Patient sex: M
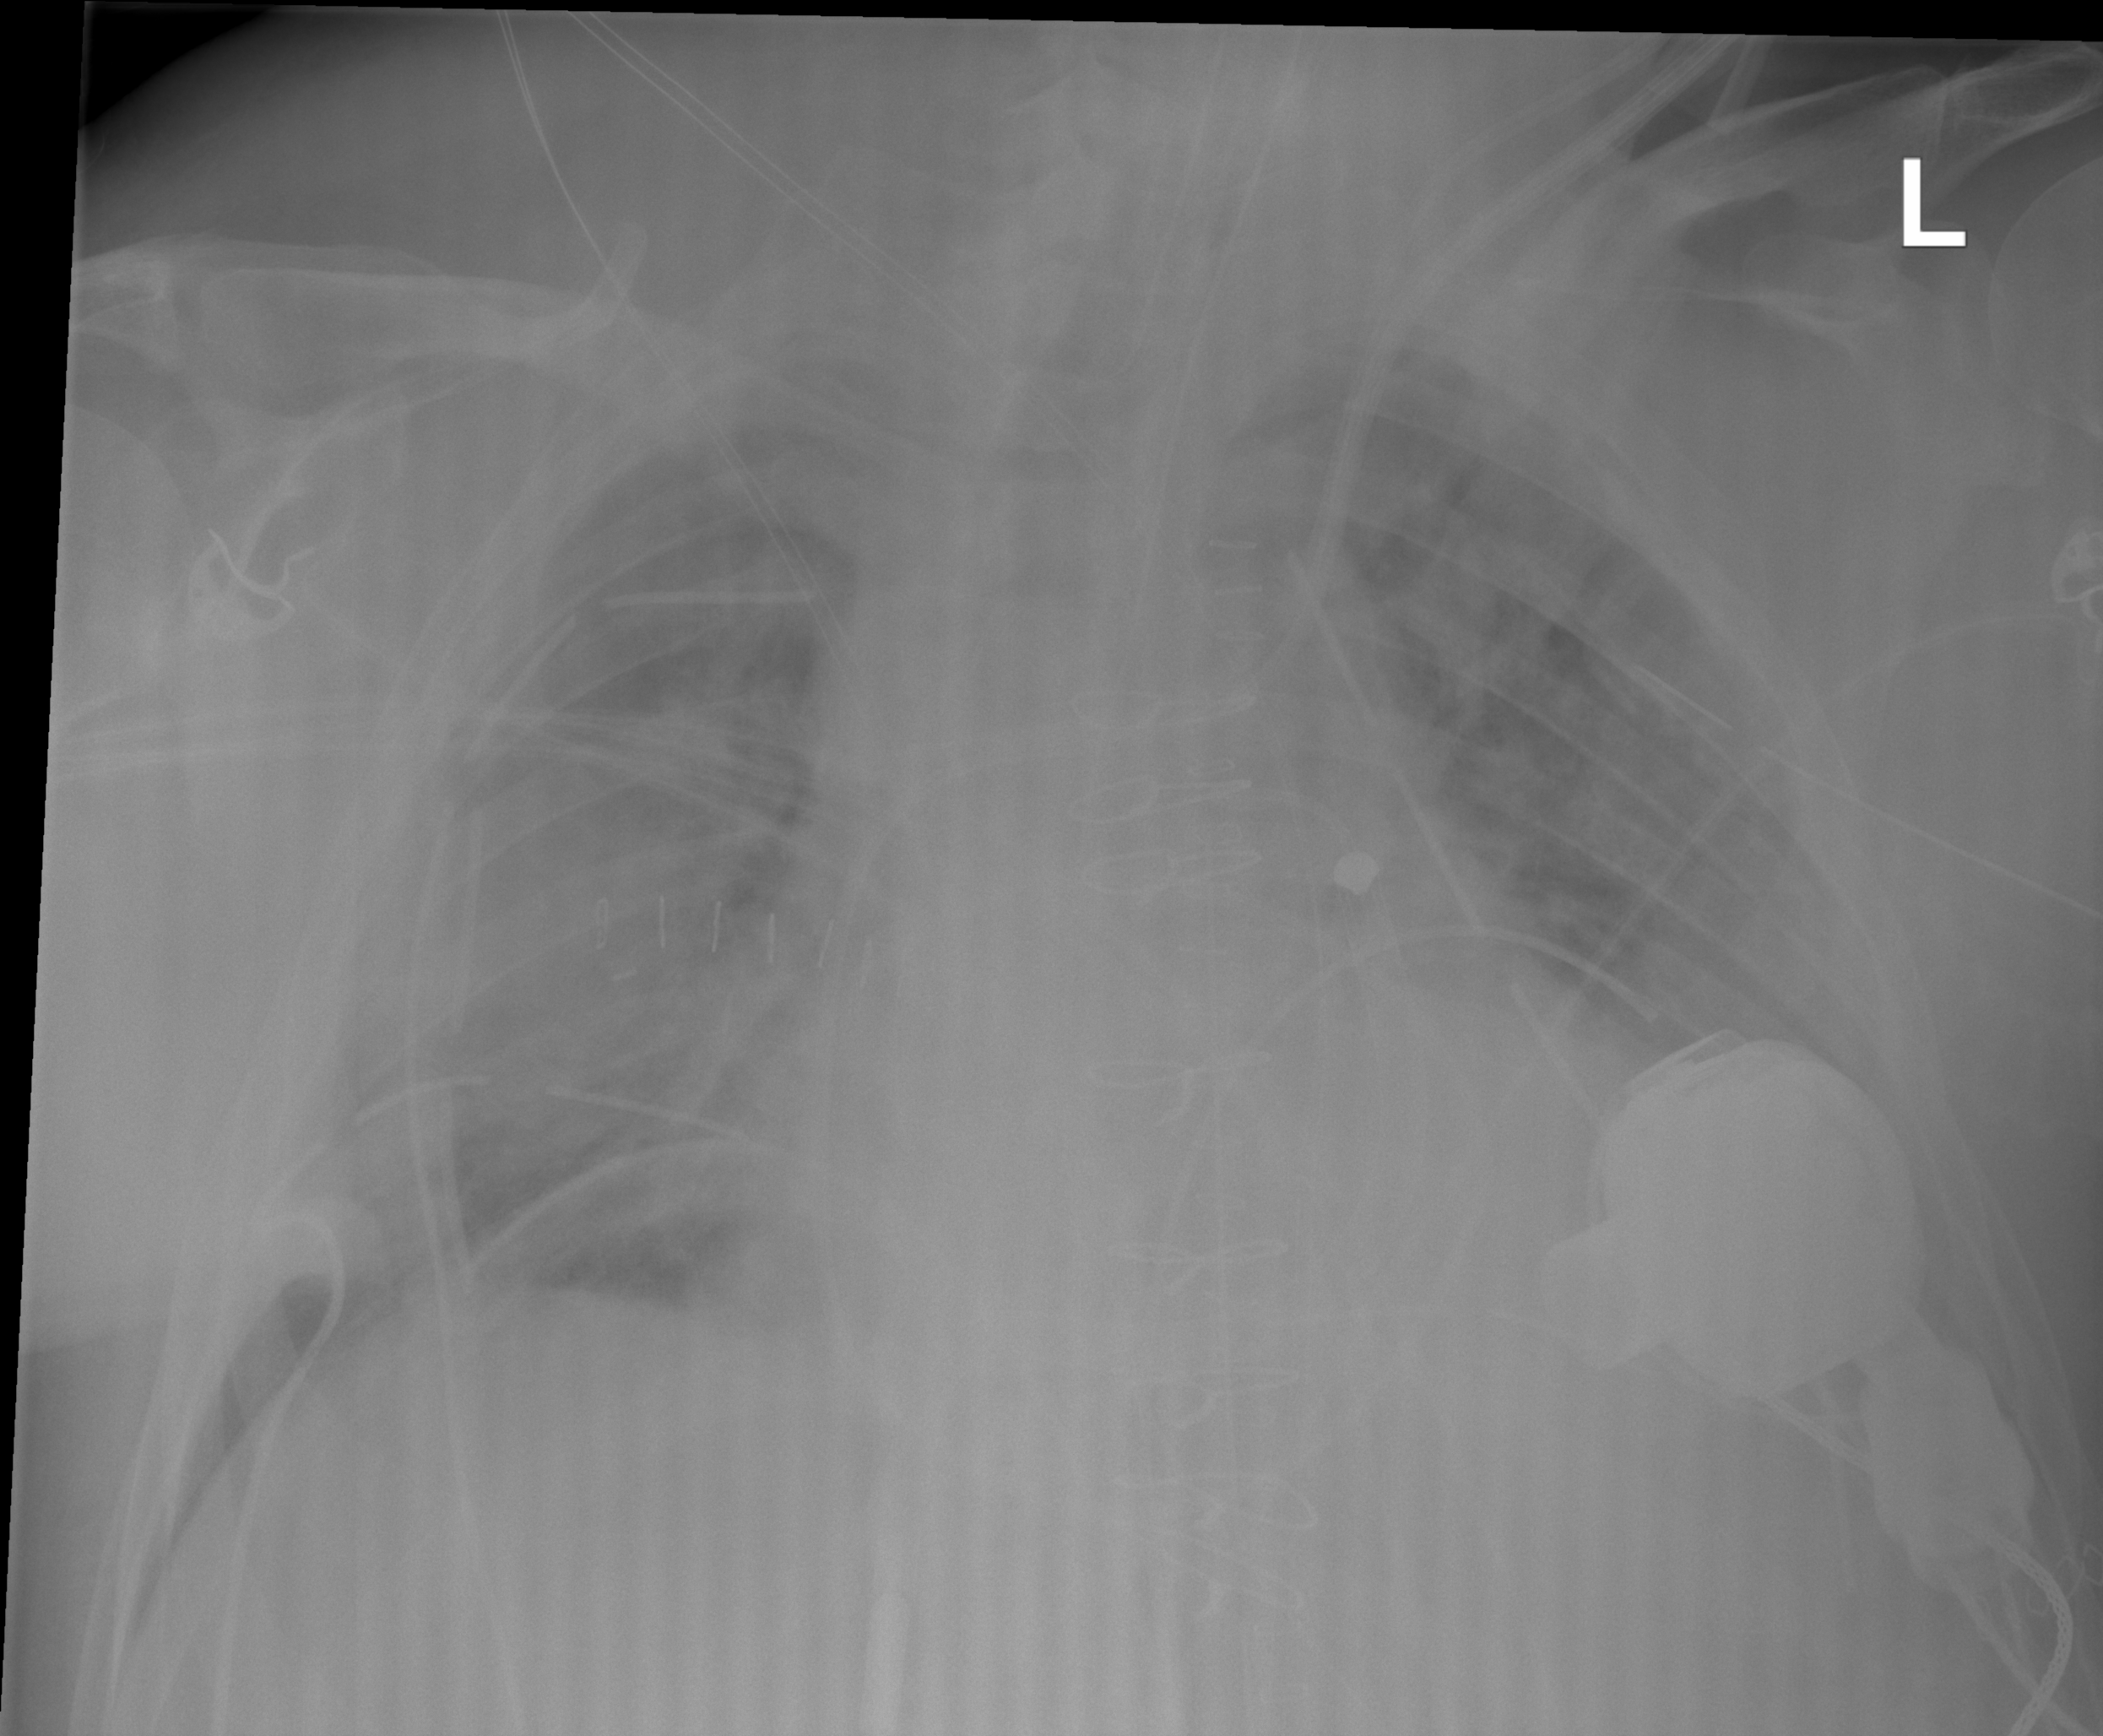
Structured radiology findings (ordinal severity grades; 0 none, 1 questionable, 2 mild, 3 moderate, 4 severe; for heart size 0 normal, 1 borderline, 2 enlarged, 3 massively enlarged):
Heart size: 2
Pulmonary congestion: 2
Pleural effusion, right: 0
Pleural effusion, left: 0
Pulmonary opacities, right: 2
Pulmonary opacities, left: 0
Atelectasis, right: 3
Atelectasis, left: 3